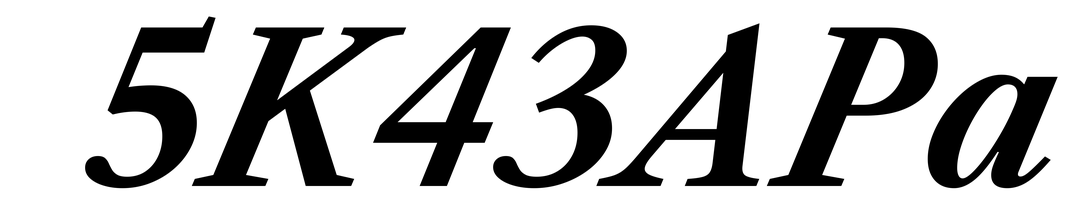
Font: LibreCaslonText-Italic_Bold_Italic